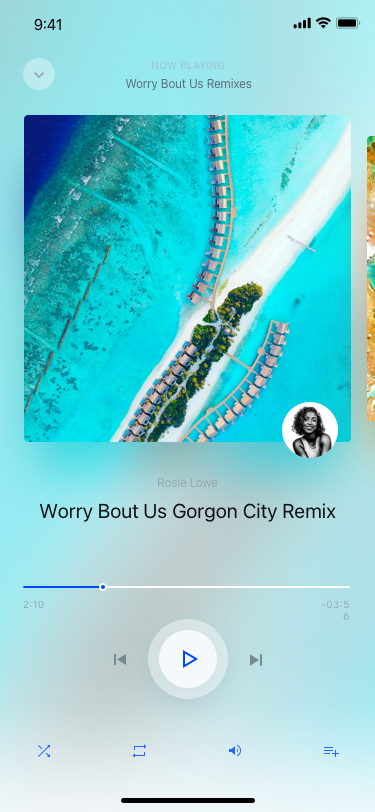
Text in this UI design:
Worry Bout Us Gorgon City Remix
Rosie Lowe
Now Playing
Worry Bout Us Remixes
2:10
-03:56